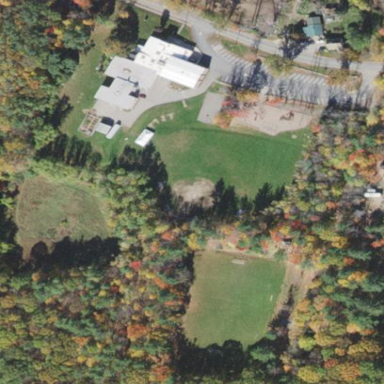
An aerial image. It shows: School.